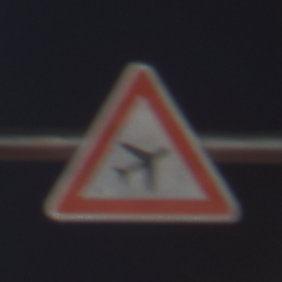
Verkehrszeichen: FlugbetriebLinks
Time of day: Night
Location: Outdoor (Urban)
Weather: PartlyCloudy
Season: NotSpecified
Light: Artificial